Aerial crown-view tile of a tropical tree (Barro Colorado Island, Panama), acquired 20250616:
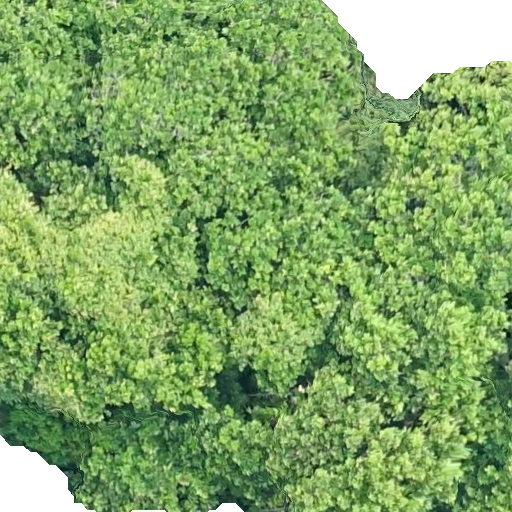
Species: Anacardium excelsum
GBIF accepted scientific name: Anacardium excelsum
Crown area: 518.971 m²